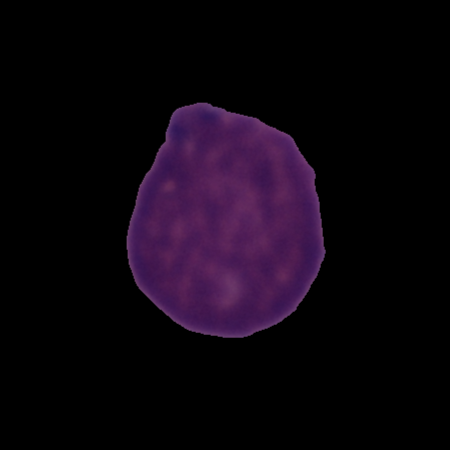
Label: cancer